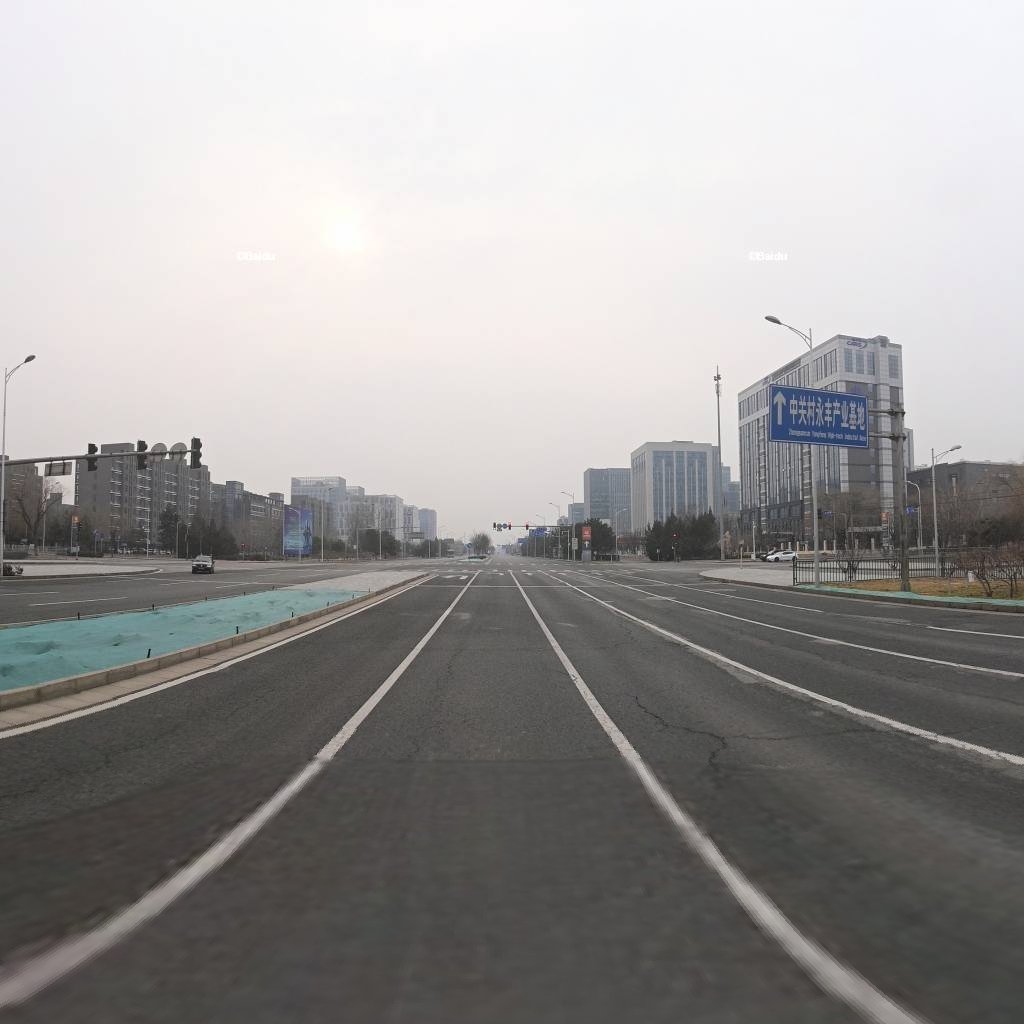
Region: Haidian
Road damage annotations: longitudinal crack, longitudinal crack, transverse crack, longitudinal crack, longitudinal crack, transverse crack